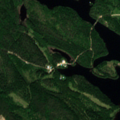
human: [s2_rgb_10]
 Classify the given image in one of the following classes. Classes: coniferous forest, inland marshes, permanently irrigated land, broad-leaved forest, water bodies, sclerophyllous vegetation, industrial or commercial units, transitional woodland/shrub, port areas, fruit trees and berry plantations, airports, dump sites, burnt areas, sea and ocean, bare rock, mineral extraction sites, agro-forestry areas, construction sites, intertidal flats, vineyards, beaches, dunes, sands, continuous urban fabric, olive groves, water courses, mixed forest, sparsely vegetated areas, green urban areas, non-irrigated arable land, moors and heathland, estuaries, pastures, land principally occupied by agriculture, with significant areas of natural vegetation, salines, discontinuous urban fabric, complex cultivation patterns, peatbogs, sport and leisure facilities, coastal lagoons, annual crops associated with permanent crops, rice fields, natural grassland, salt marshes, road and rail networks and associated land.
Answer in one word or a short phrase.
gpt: broad-leaved forest, coniferous forest, mixed forest, water bodies